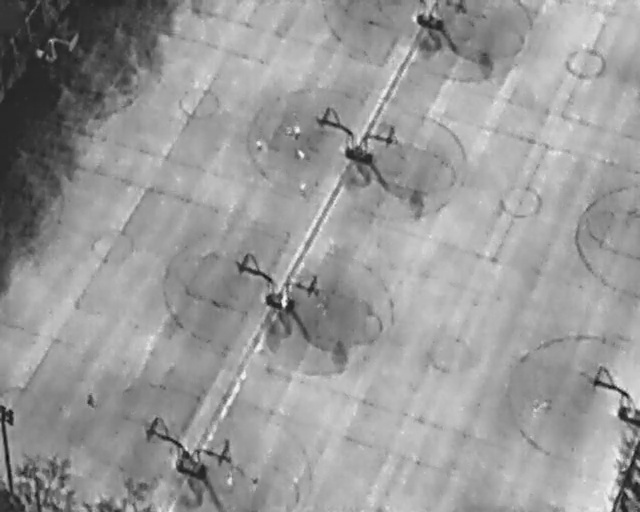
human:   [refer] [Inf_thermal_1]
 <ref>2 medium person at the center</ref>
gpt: <box>[[45, 36, 48, 38, 2], [45, 29, 48, 31, 2]]</box>

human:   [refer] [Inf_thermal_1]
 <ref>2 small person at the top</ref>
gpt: <box>[[39, 27, 41, 28, 2], [45, 24, 47, 26, 2]]</box>